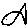
Label: fish